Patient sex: F
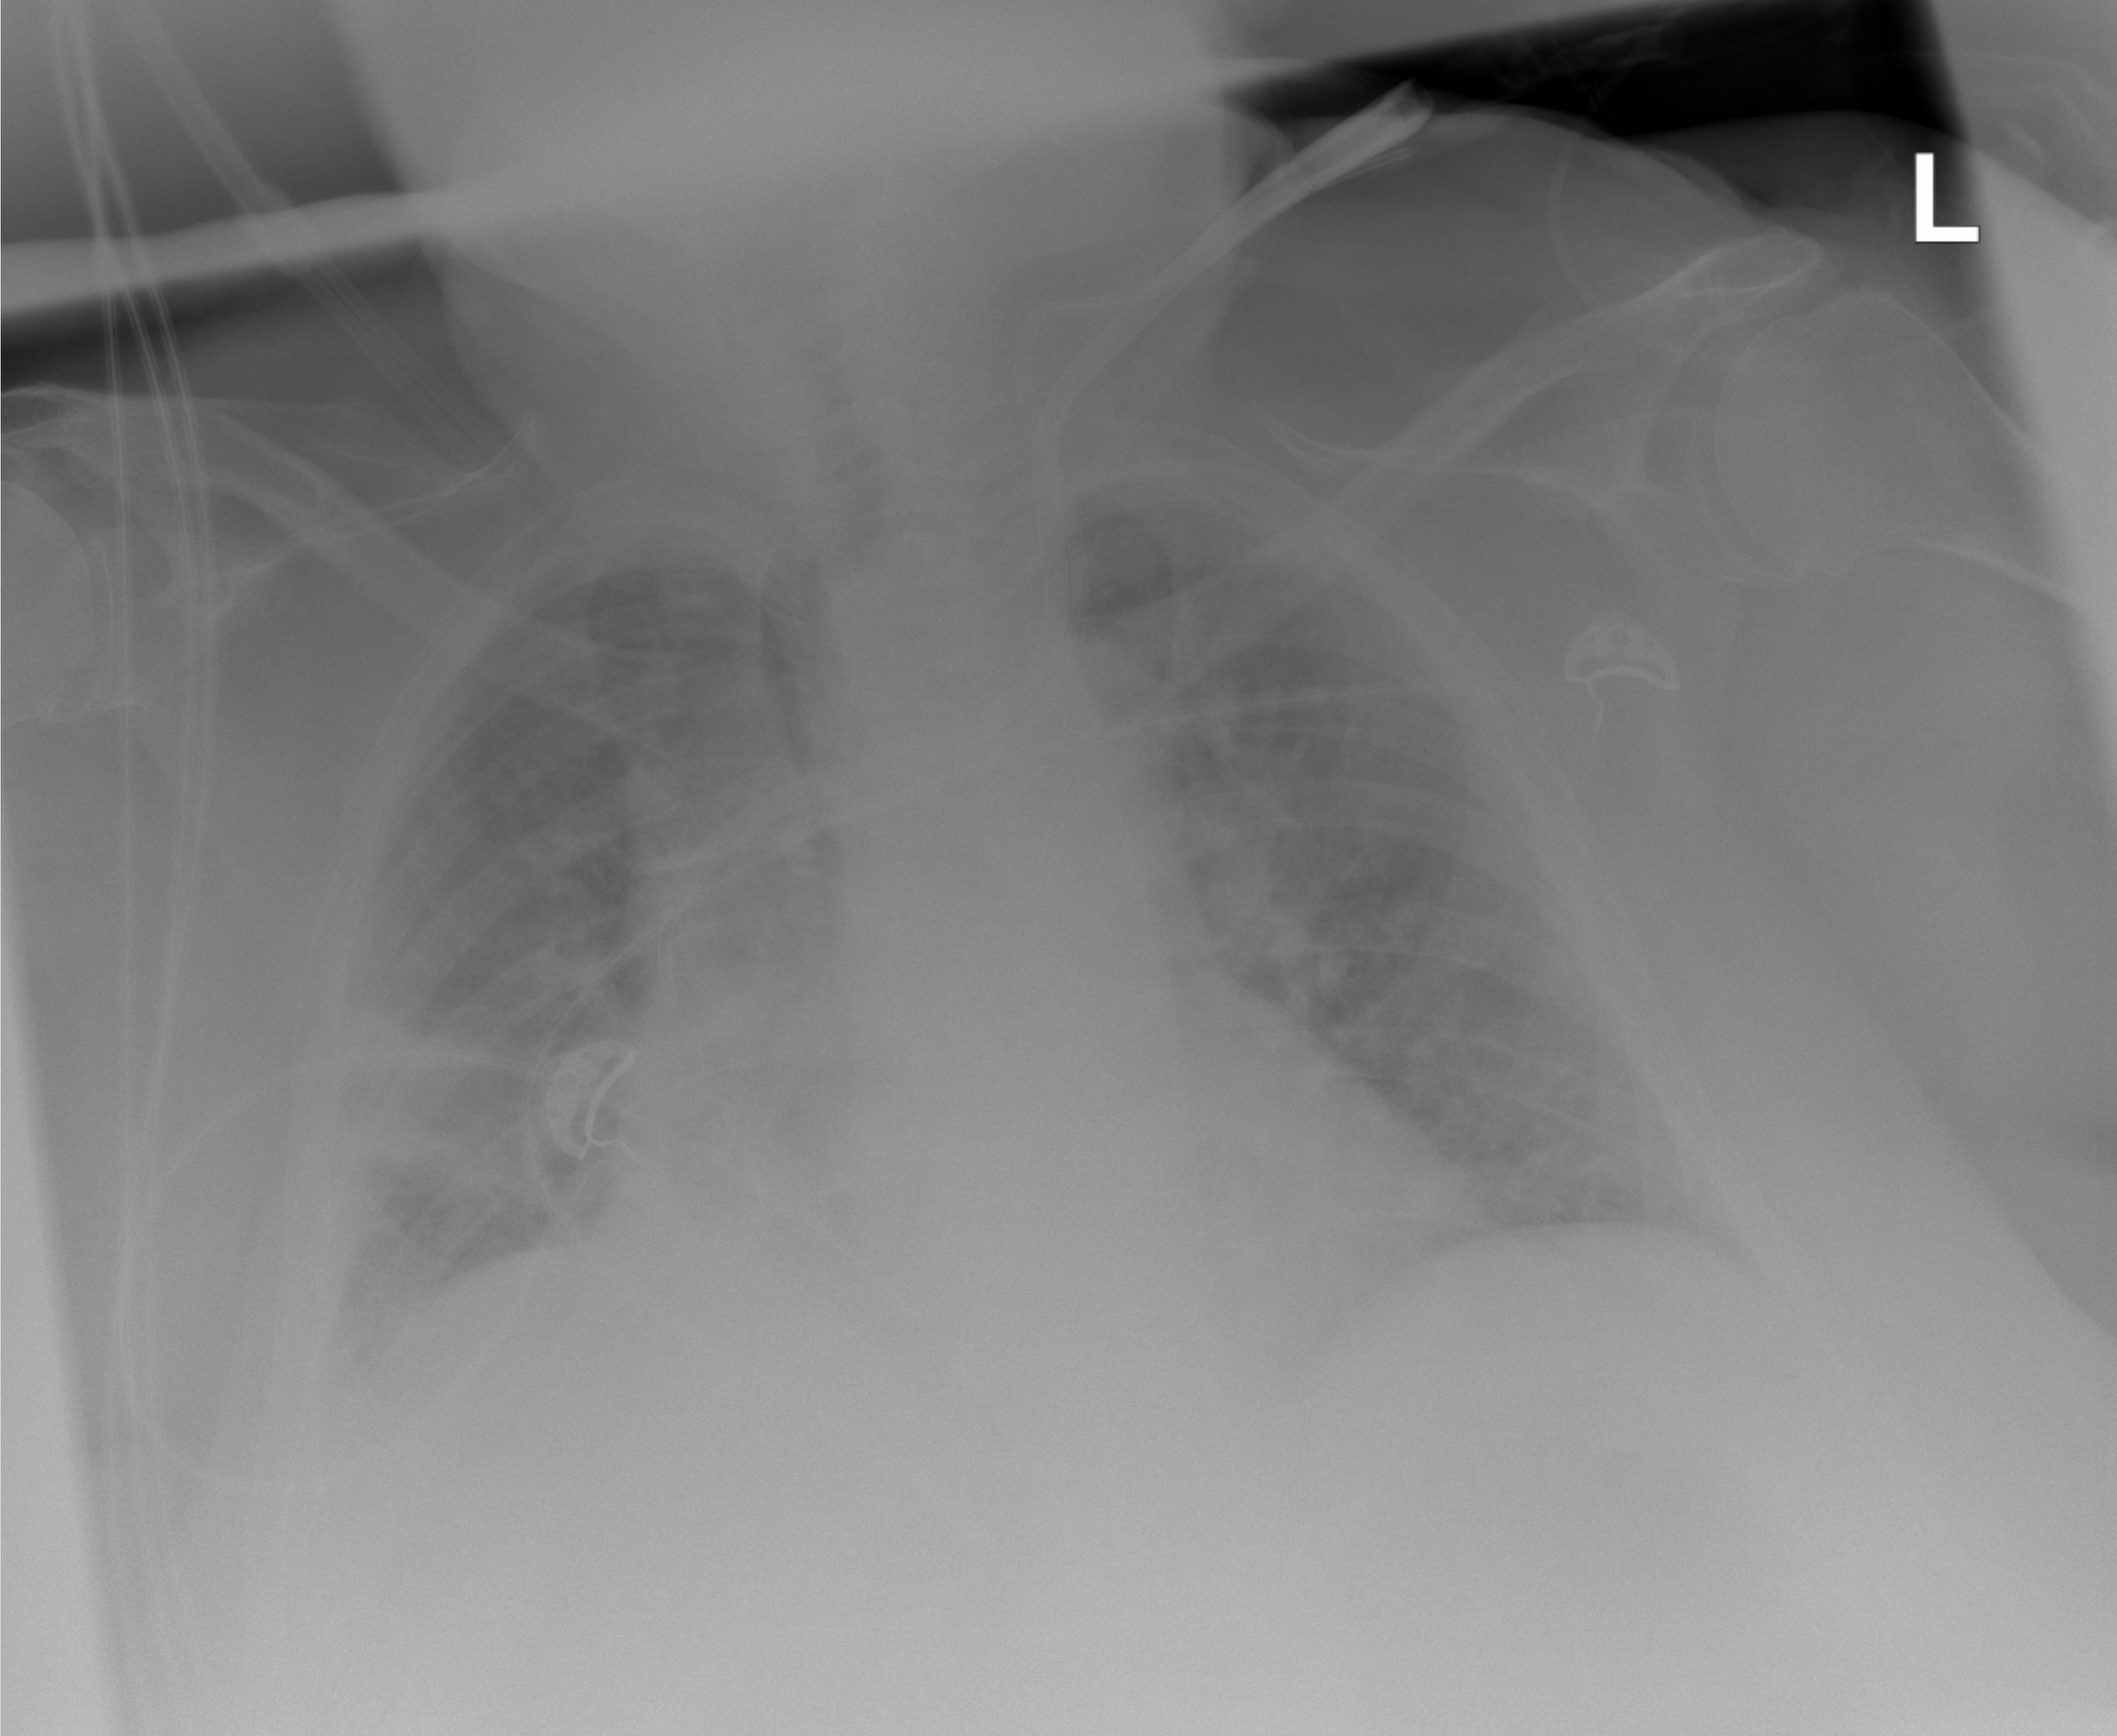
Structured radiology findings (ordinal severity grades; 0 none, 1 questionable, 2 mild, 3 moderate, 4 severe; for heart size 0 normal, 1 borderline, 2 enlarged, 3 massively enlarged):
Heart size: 2
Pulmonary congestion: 2
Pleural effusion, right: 2
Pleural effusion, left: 2
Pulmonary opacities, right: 0
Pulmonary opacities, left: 0
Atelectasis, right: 2
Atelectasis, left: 2